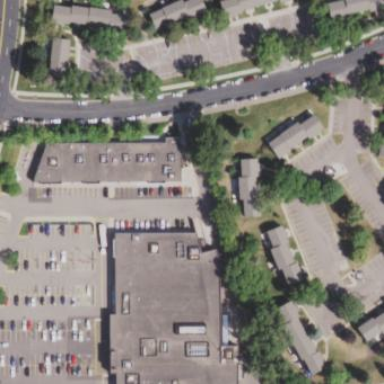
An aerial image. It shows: Commercial building housing supermarket.